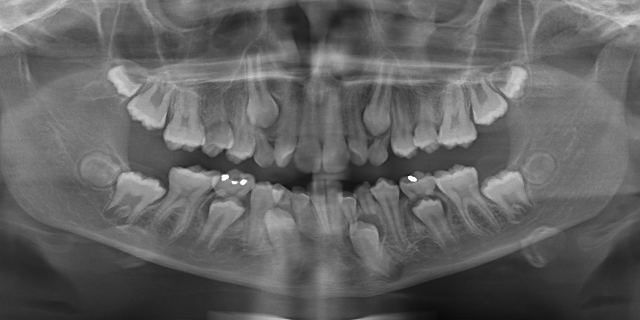
adult